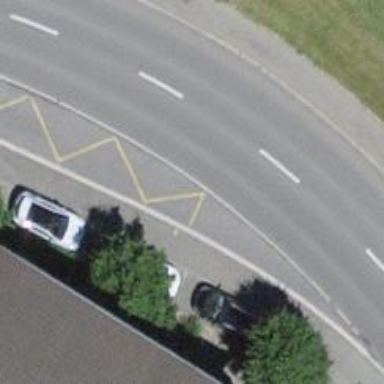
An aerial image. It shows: Bus stop with platform for public transport.